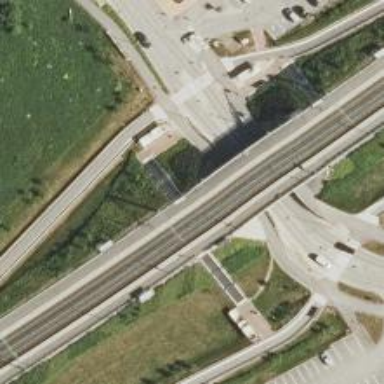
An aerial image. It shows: Bridge used by trains with continuous electrified contact lines.